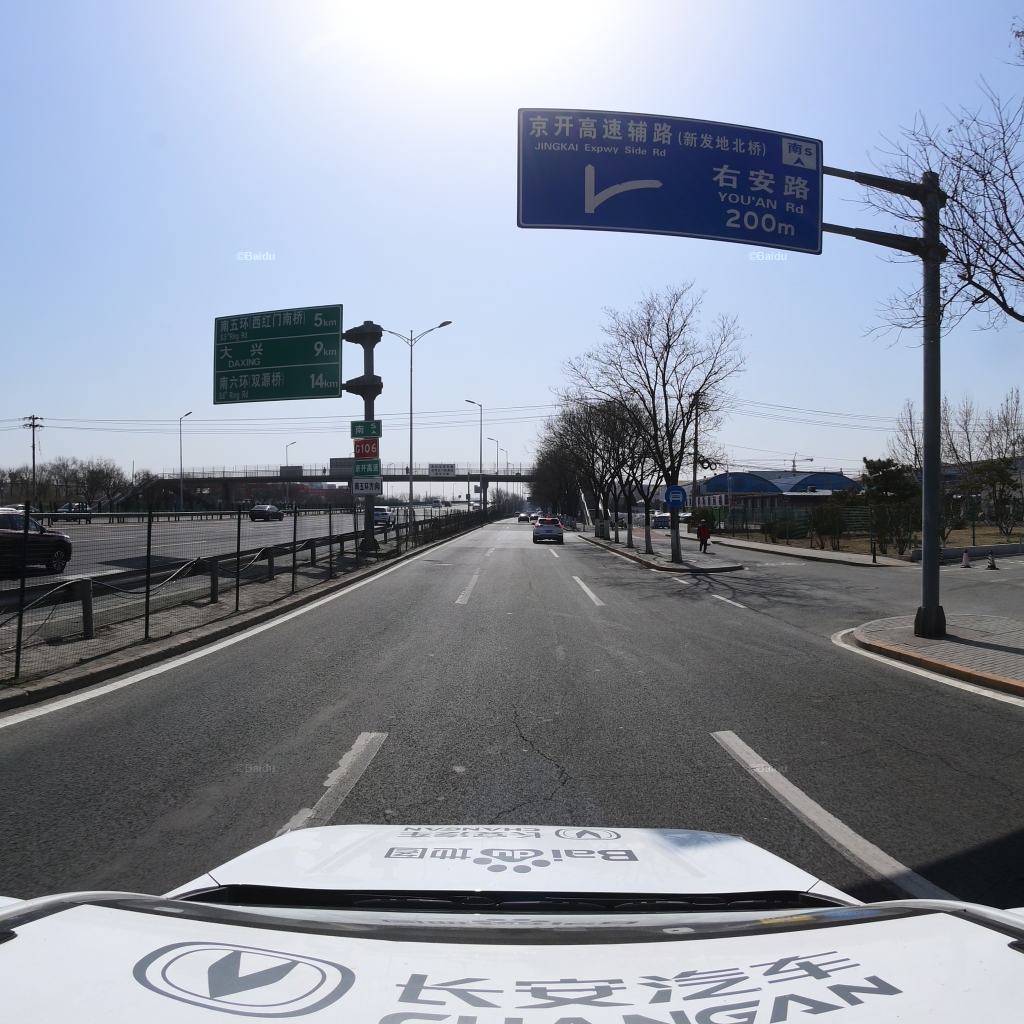
Region: Fengtai
Road damage annotations: manhole cover, transverse crack, longitudinal crack, longitudinal crack, longitudinal crack